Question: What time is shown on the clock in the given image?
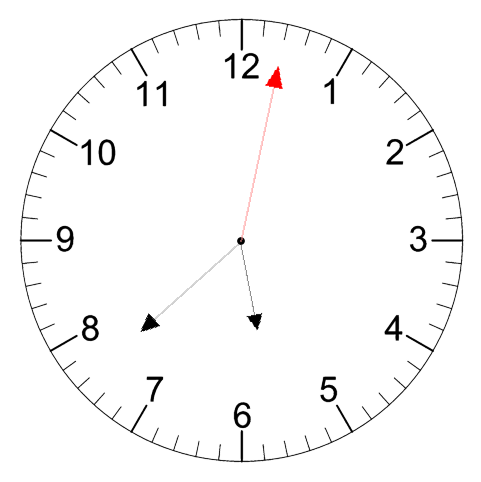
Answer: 05:38:02